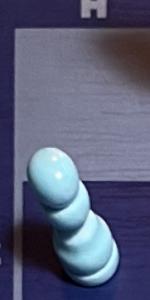
Label: Pawn_White